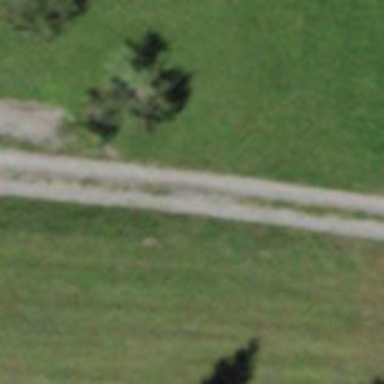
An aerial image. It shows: Residential road with gravel surface.